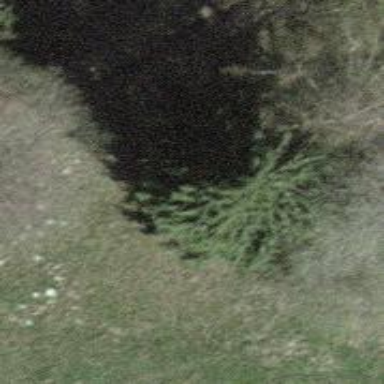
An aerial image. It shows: Single tag "natural: tree."